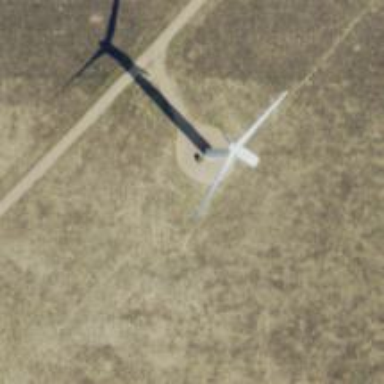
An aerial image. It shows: Wind turbine power generator.